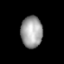
Tissue: lung
Cell type: Others
Senescence score: 0.2339
Nuclear area (px): 669
Mean DAPI intensity: 159.003